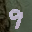
Label: 9